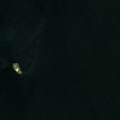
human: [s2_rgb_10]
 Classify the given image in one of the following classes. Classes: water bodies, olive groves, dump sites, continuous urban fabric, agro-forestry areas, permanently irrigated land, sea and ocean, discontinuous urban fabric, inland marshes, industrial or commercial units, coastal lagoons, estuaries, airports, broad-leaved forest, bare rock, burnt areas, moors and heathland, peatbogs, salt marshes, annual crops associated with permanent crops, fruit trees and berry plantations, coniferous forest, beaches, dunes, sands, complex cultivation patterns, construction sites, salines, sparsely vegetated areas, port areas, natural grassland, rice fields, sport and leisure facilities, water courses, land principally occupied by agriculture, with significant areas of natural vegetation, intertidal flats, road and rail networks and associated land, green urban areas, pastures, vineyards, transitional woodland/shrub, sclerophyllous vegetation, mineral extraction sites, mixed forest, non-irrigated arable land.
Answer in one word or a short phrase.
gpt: sea and ocean